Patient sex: M
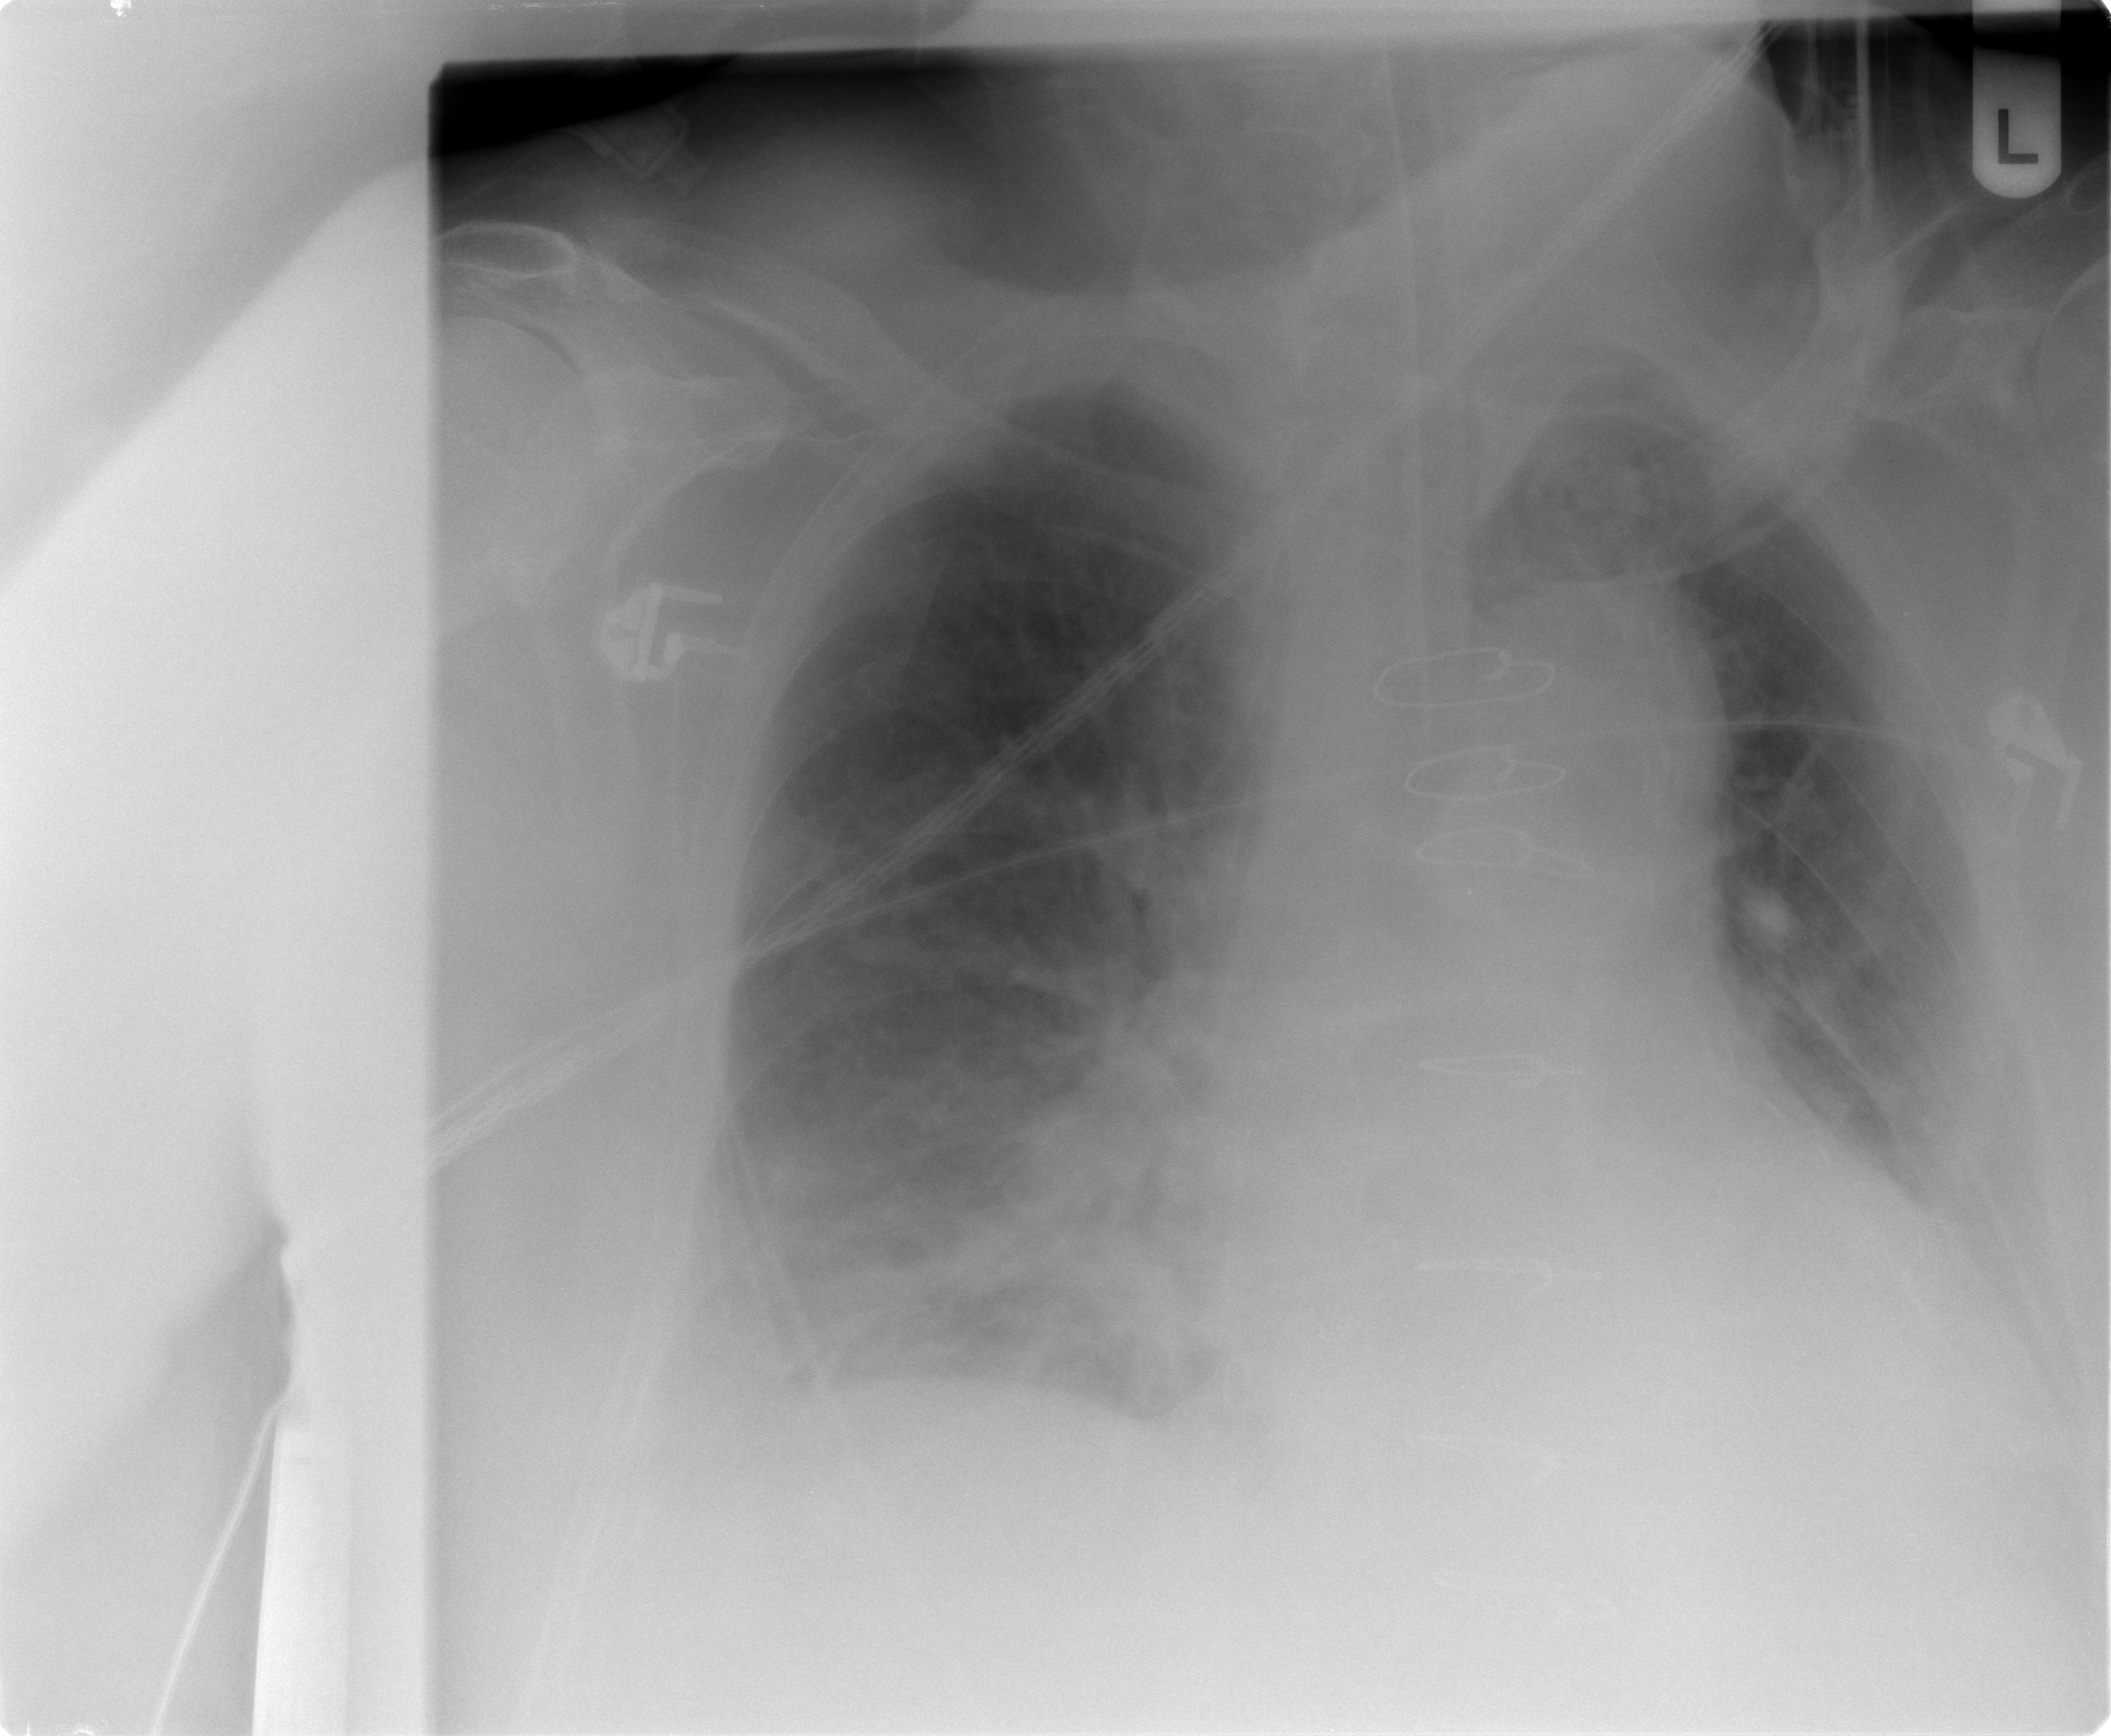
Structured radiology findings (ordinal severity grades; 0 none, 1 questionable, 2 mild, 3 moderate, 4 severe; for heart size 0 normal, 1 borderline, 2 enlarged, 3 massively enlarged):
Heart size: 1
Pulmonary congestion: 2
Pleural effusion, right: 2
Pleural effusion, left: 2
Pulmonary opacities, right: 3
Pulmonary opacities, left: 2
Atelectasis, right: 3
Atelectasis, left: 2